Field crop: tomato
Growth stage: 2
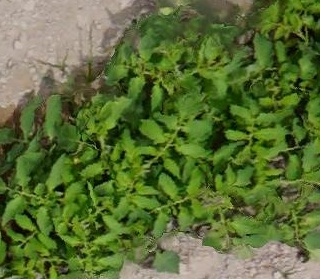
Species: tomato